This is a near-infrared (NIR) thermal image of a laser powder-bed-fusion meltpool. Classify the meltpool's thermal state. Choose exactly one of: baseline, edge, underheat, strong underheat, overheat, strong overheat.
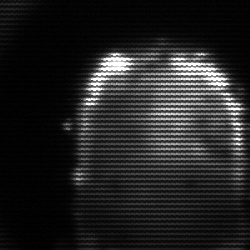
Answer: baseline